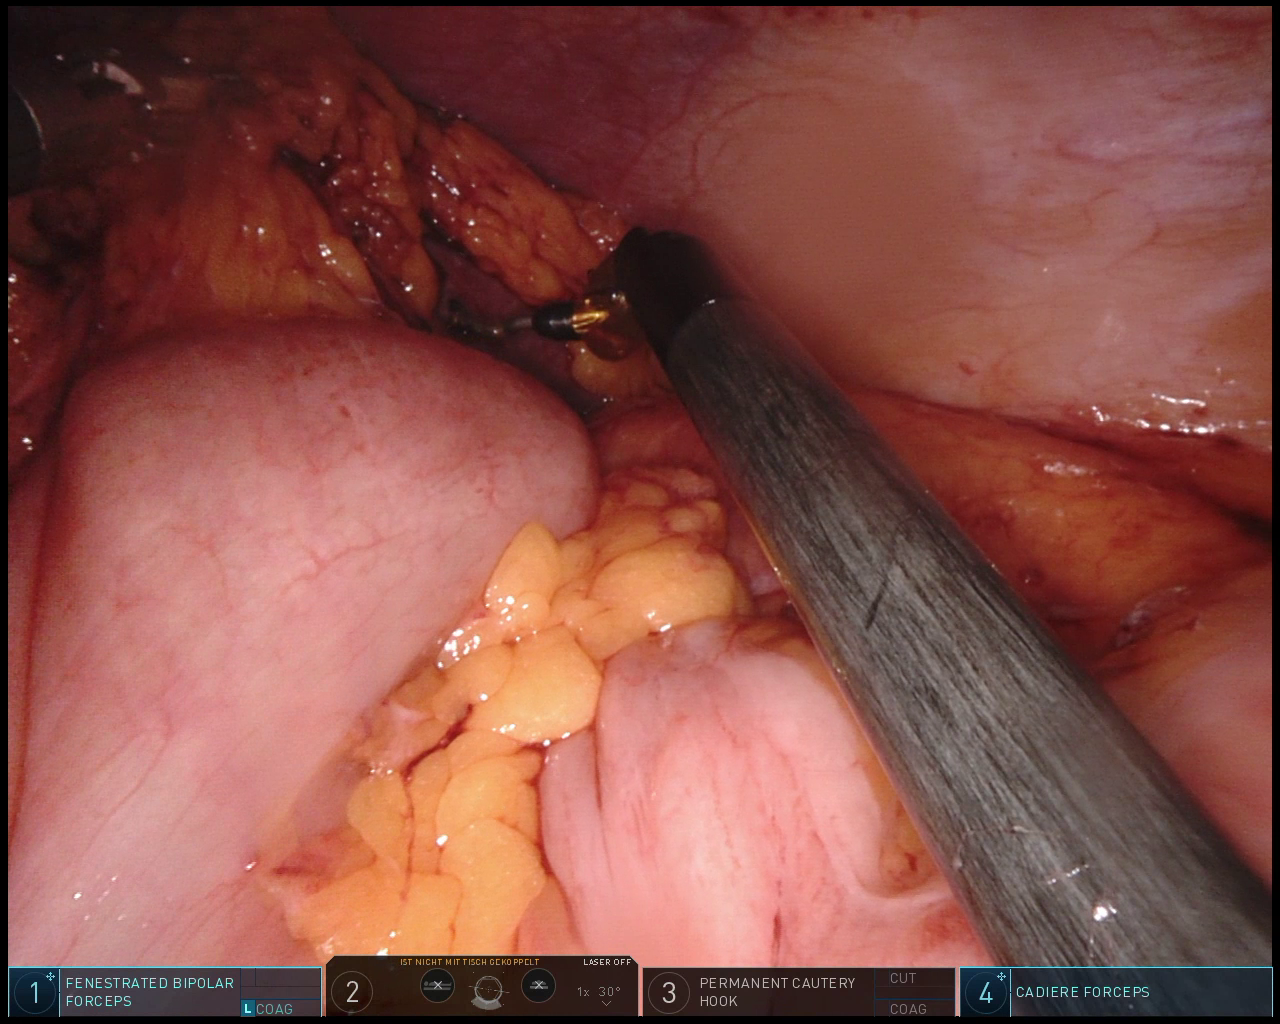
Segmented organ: spleen
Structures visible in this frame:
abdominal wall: yes
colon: yes
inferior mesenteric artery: no
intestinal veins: no
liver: no
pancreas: no
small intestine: no
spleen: yes
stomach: no
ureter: no
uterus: no
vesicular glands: no